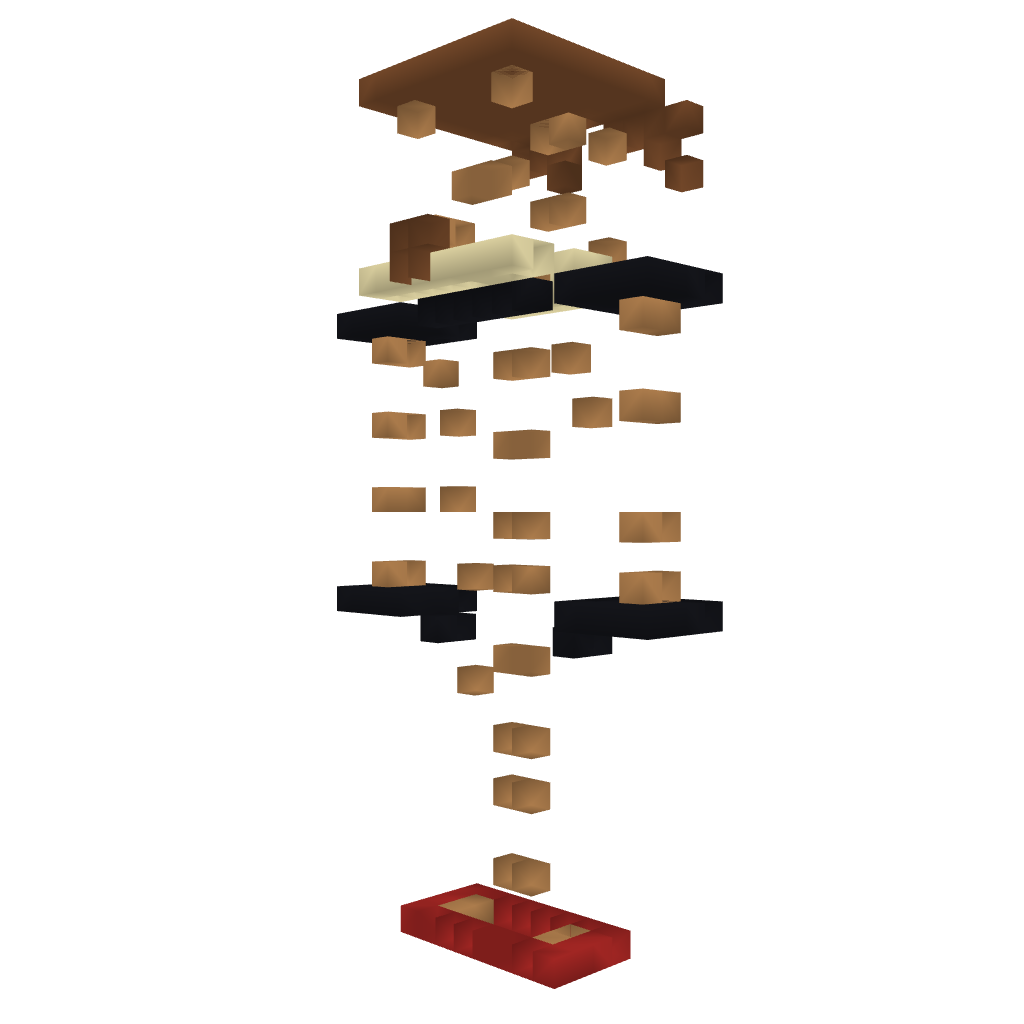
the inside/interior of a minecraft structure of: skydoesminecraft